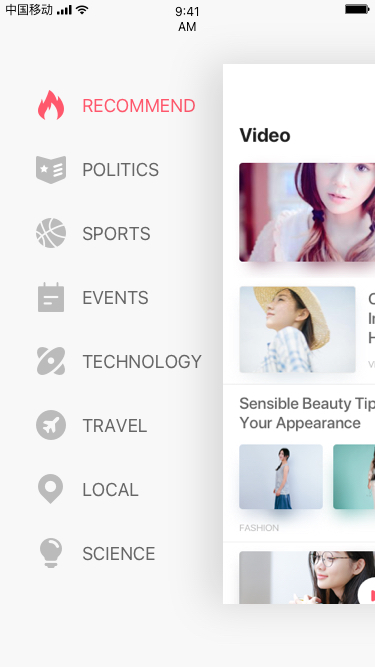
Text in this UI design:
RECOMMEND
POLITICS
SPORTS
EVENTS
TECHNOLOGY
TRAVEL
LOCAL
SCIENCE